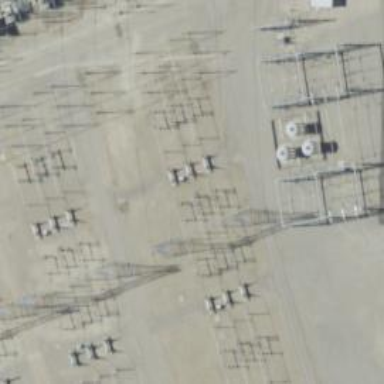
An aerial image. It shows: Switch used for power control.